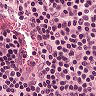
Metastatic tissue present: no